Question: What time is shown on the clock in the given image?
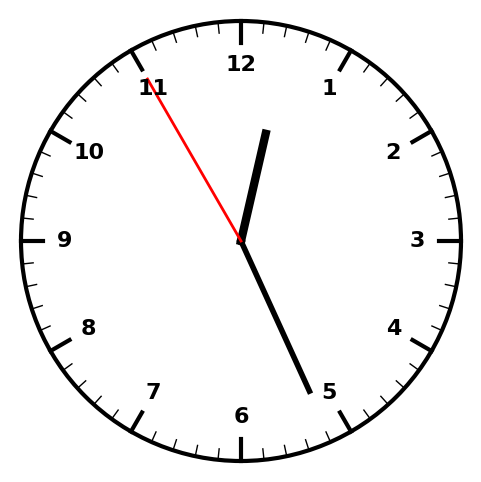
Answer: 12:25:55